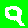
Digit: 9